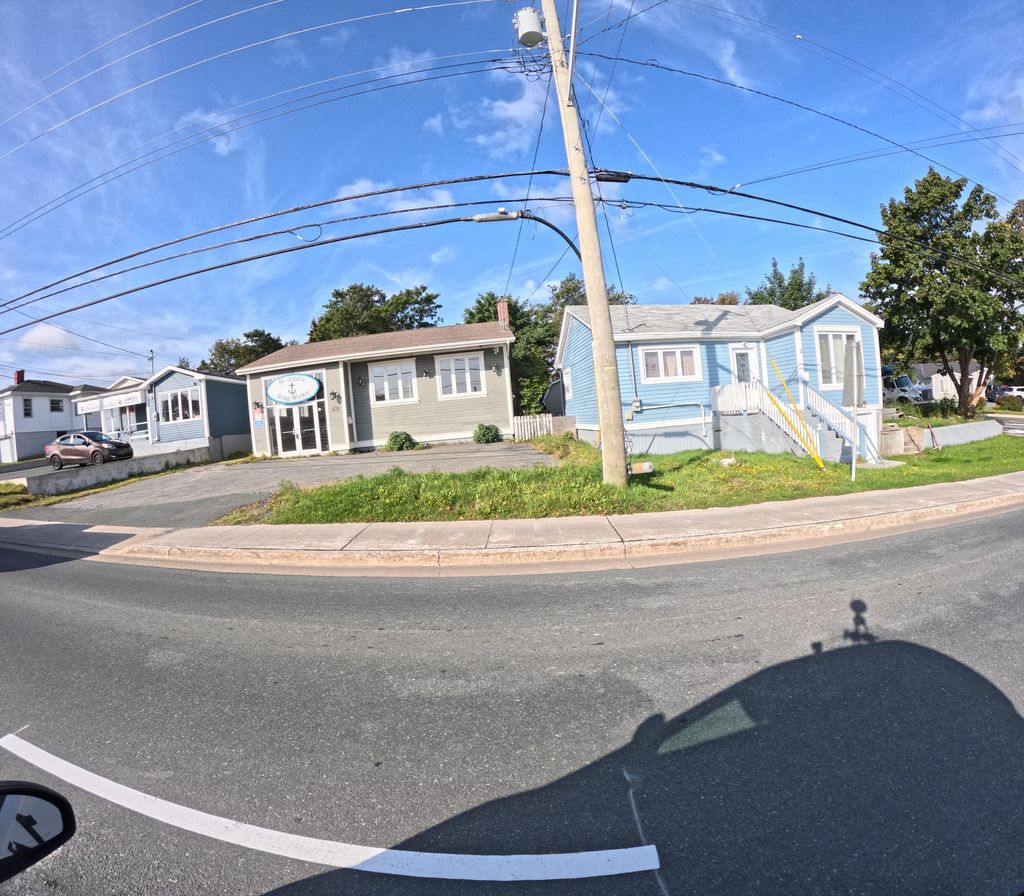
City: st_johns